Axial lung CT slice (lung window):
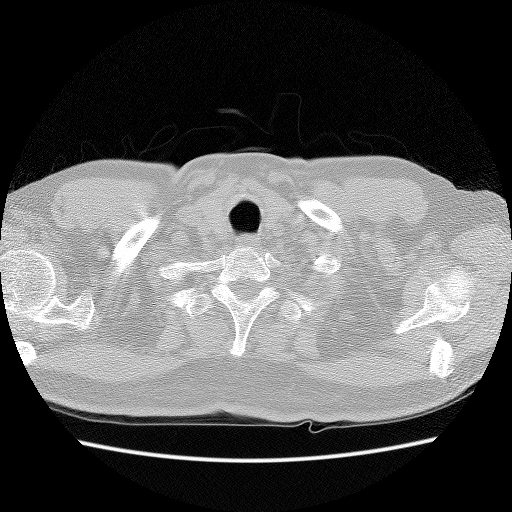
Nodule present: no